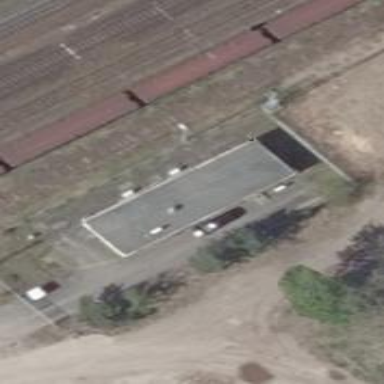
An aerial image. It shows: Detached building.